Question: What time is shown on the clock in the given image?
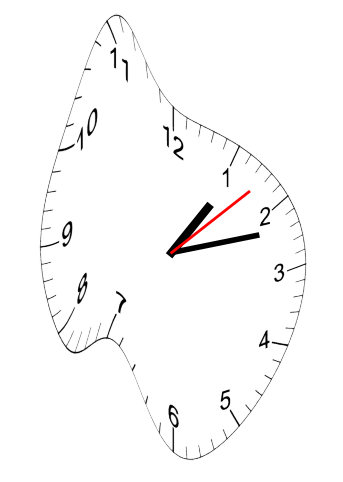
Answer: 01:12:08